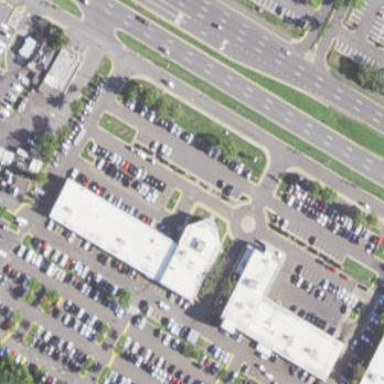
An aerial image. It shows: Car shop building.